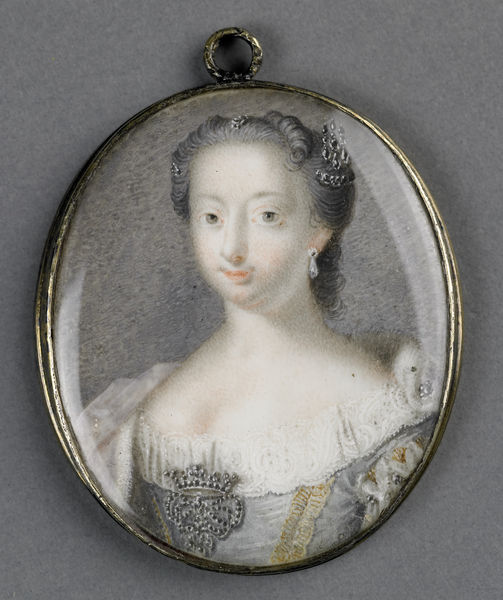
Titel: Anna van Hannover (1709-59). Echtgenote van prins Willem IV
Künstler: Gerrit Kamphuysen
Standort: Amsterdam
Institution: Rijksmuseum
Schlagwörter: haut, weiß, ausschnitt, brust, frau, hell, kleid, mund, nase, ohrring, schmuck, dame, rot, jung, augen, spitze, bild, portrait, haare, dekollte, krone, lippen, perle, perlen, oval, mieder, medaillon, porzellan, anhänger, herrscherin, zarin, kopfschmuck, kaiserin, graue haare, grauhaarig, medaillion, emaille, madaillon